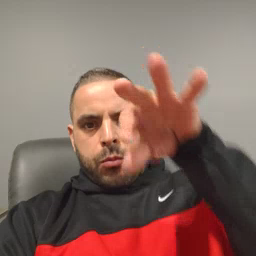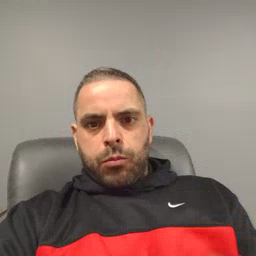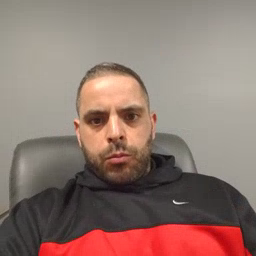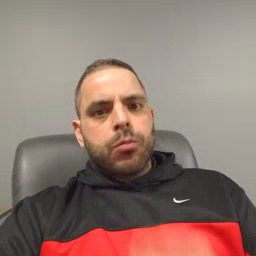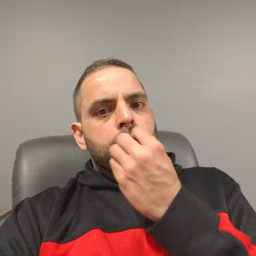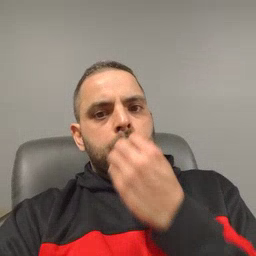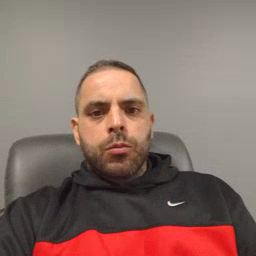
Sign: food